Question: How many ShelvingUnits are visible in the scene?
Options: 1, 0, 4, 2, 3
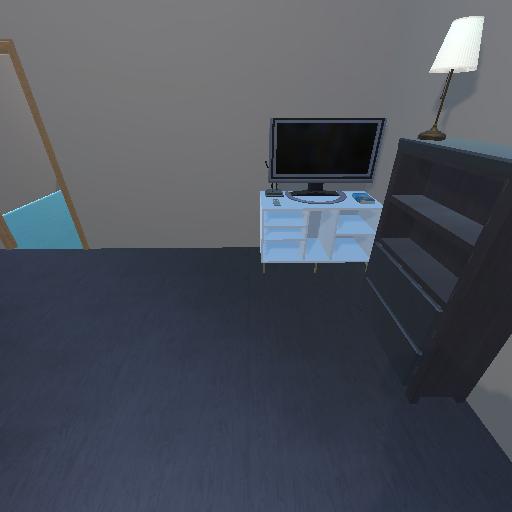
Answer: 1